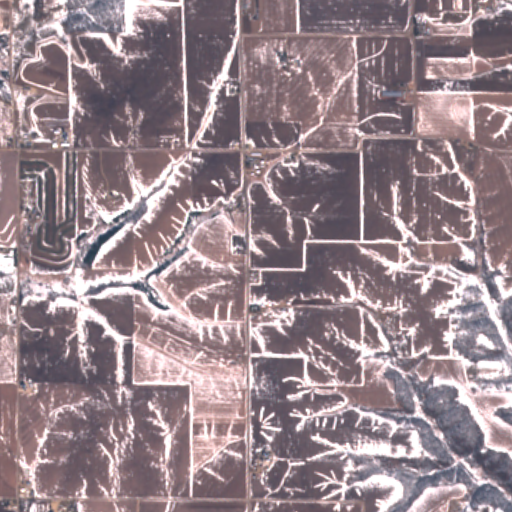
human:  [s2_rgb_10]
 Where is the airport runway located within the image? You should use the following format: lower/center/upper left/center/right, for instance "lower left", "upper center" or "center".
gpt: The airport runway is located in the upper center of the image.
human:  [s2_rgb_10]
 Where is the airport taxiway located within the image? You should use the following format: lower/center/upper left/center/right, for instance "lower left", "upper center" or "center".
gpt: The airport taxiway is located in the upper center of the image.
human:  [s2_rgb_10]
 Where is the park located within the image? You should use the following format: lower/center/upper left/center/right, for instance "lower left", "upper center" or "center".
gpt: The park is located in the center of the image.
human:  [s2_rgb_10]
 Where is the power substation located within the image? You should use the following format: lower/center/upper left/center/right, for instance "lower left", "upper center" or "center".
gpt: The power substation is located in the upper center of the image.
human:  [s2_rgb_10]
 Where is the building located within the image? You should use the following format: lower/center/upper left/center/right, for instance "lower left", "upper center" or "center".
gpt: The building is located in the upper center of the image.
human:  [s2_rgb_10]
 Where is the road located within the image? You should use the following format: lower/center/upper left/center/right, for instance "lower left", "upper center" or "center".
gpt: There is no road in the image.